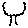
Label: tree